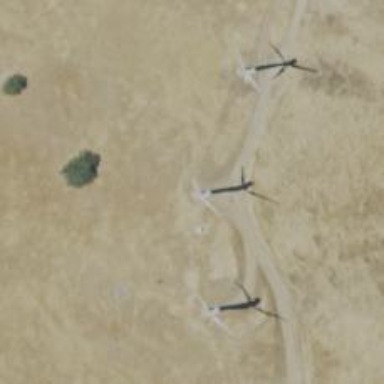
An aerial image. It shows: Wind generator with wind turbine manufactured by Vestas.